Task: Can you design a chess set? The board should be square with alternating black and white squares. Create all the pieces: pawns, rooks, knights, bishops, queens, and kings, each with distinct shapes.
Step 880:
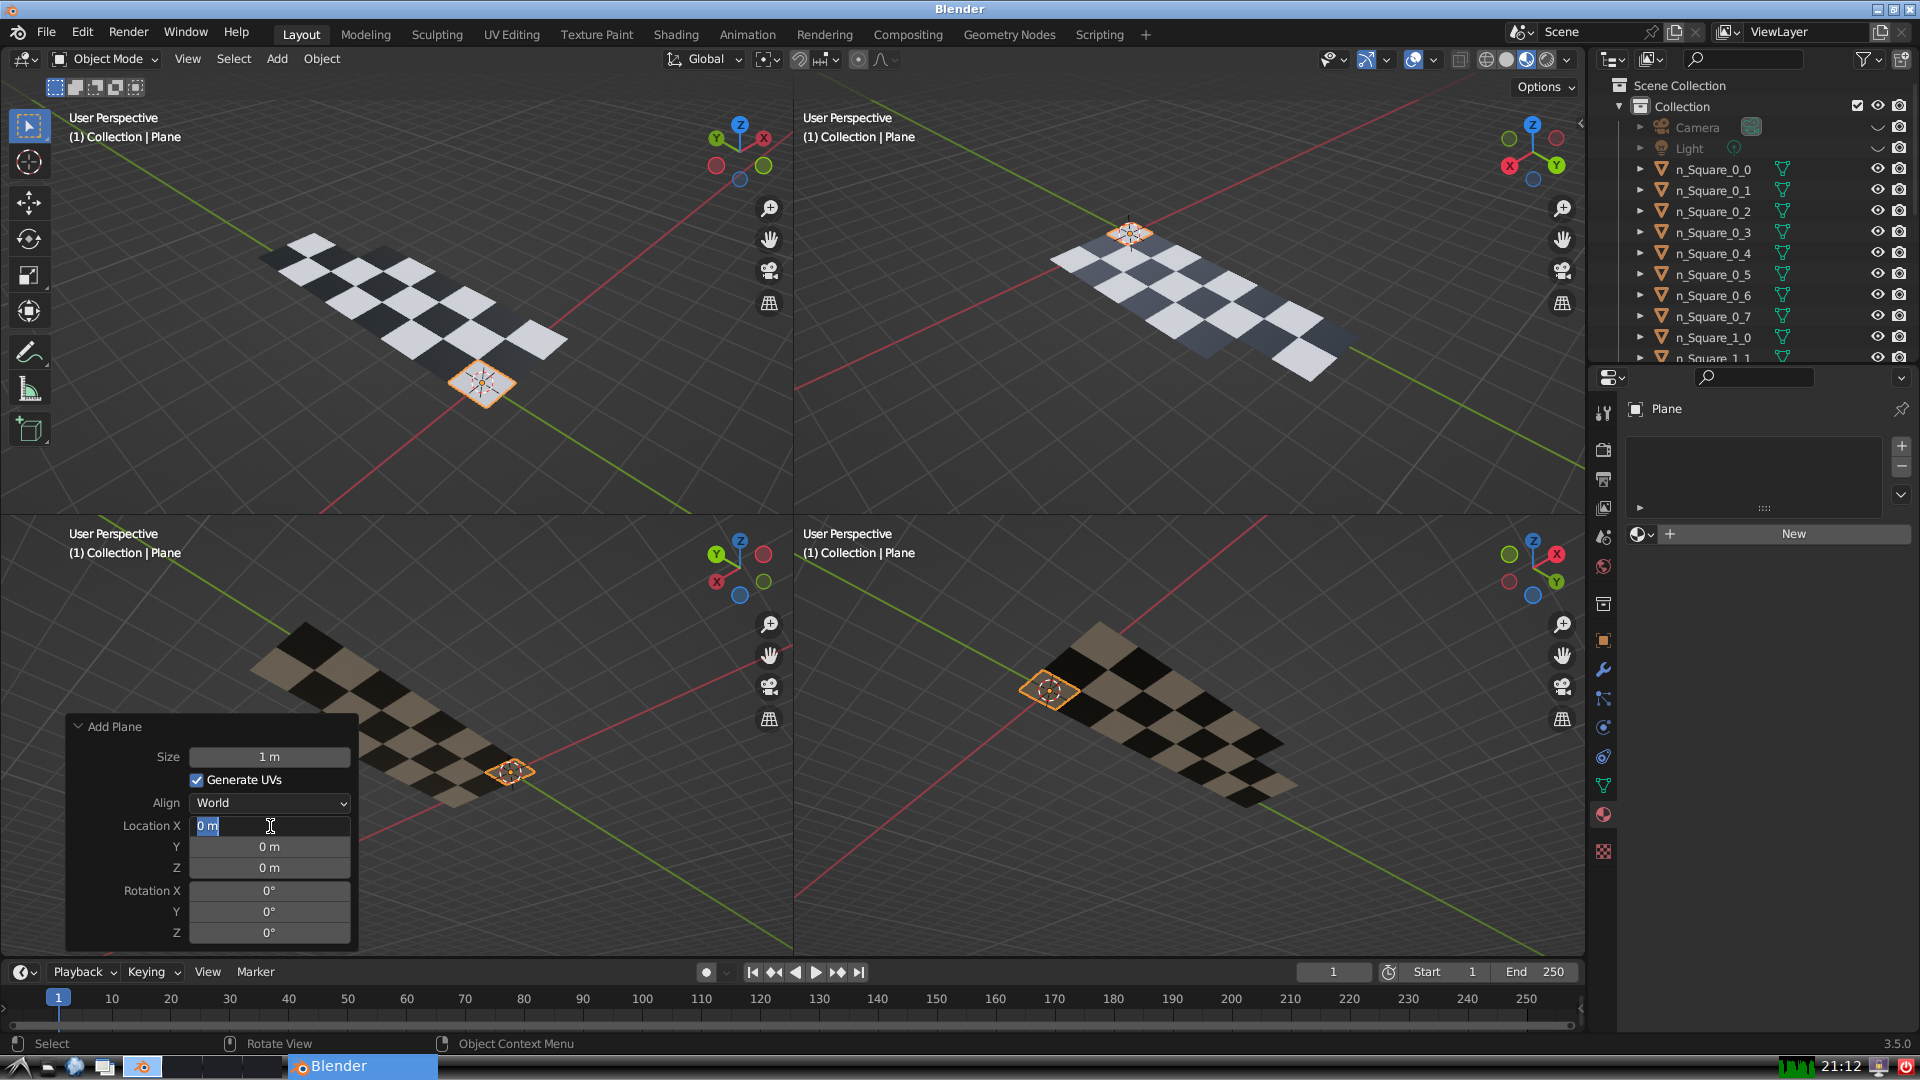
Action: input_text: 2.0